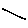
Label: line